Interaction volume radius: 10 \u00c5
Interaction volume height: 15 \u00c5
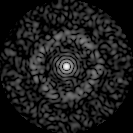
Disorder parameter: 0.8596